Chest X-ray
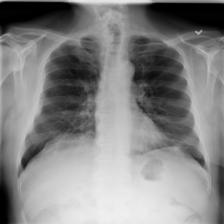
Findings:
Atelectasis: negative
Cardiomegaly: negative
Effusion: negative
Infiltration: negative
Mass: negative
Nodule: negative
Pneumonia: negative
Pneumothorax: negative
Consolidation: negative
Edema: negative
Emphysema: negative
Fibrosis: negative
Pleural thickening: negative
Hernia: negative